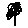
Label: flower